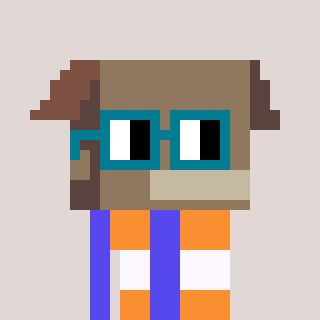
a pixel art character with square dark green glasses, a box-shaped head and a computerblue-colored body on a warm background